Interaction volume radius: 10 \u00c5
Interaction volume height: 10 \u00c5
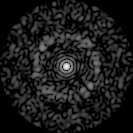
Disorder parameter: 0.8359